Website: home-depot
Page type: review-order
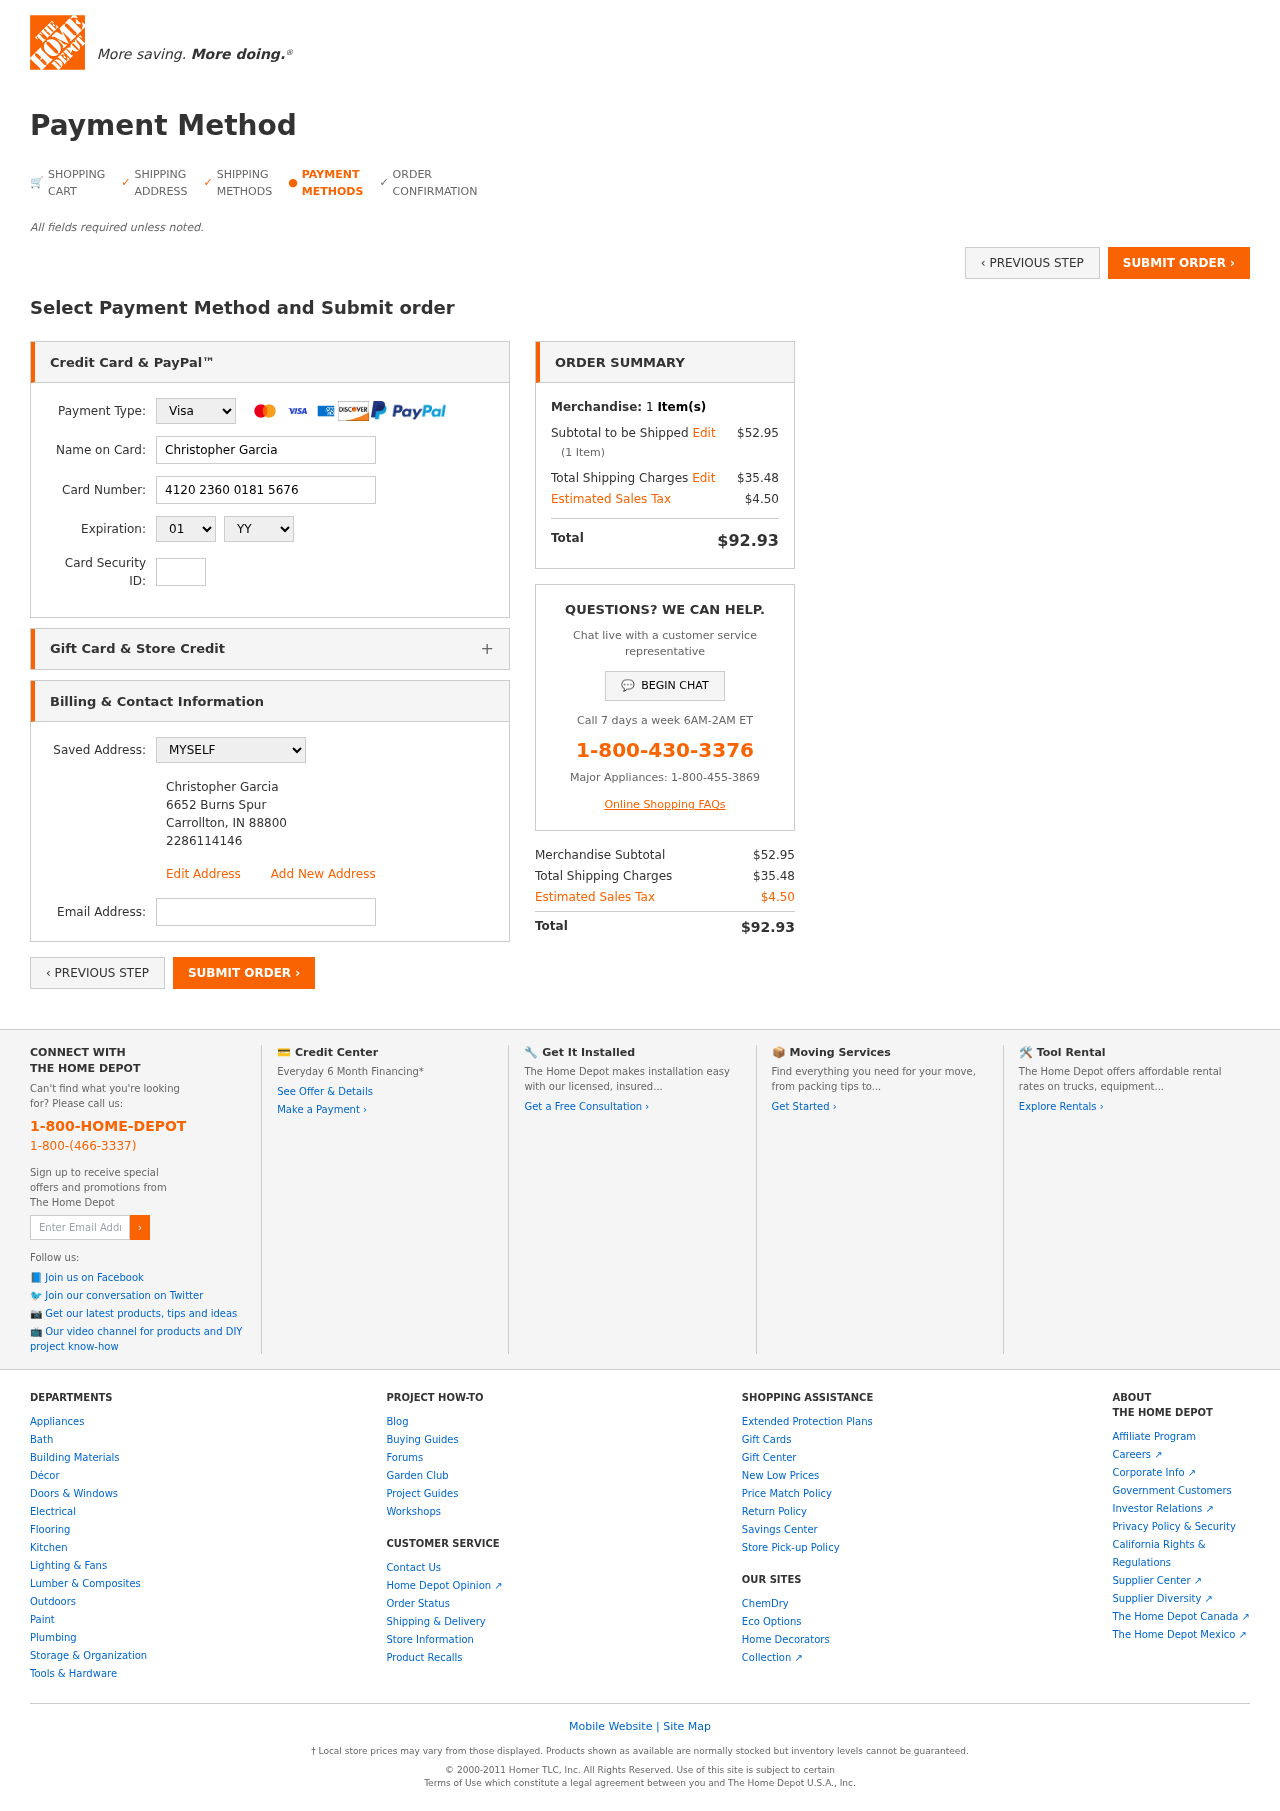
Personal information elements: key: PII_CARD_CVV
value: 704
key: PII_CARD_EXPIRY_MONTH
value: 01
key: PII_CARD_EXPIRY_YEAR
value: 30
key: PII_CARD_NUMBER
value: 4120 2360 0181 5676
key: PII_CARD_TYPE
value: Visa
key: PII_EMAIL
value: christopher_garcia@yahoo.com
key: PII_FULLNAME
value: Christopher Garcia
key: PII_FULLNAME2
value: Christopher Garcia
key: PII_STREET2
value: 6652 Burns Spur
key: PII_CITY2
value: Carrollton
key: PII_STATE_ABBR2
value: IN
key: PII_POSTCODE2
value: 88800
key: PII_PHONE2
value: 2286114146
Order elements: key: ORDER_NUM_ITEMS
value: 1
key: ORDER_SUBTOTAL
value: $52.95
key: ORDER_NUM_ITEMS2
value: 1
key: ORDER_SHIPPING_COST
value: $35.48
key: ORDER_TAX
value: $4.50
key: ORDER_TOTAL
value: $92.93
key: ORDER_SUBTOTAL2
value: $52.95
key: ORDER_SHIPPING_COST2
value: $35.48
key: ORDER_TAX2
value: $4.50
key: ORDER_TOTAL2
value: $92.93